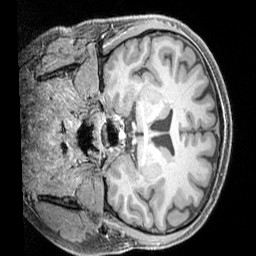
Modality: T1w
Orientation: coronal
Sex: male
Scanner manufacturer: siemens
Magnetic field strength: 3 T
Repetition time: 2.3 s
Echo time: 0.00226 s